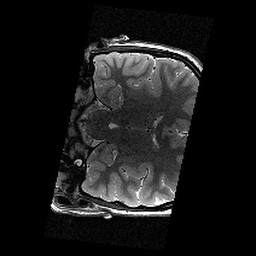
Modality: T2w
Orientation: coronal
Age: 14
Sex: female
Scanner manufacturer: siemens
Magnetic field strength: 3 T
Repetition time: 9.23 s
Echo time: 0.067 s